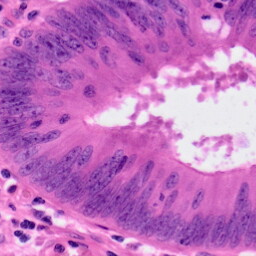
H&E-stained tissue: Colon